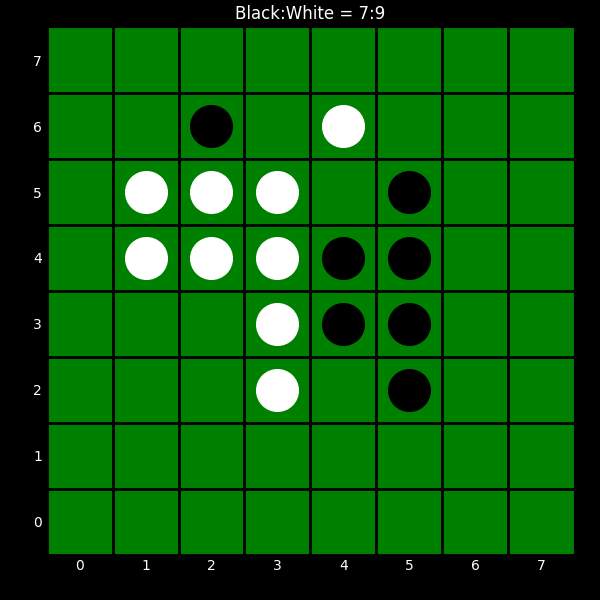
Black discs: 7
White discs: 9